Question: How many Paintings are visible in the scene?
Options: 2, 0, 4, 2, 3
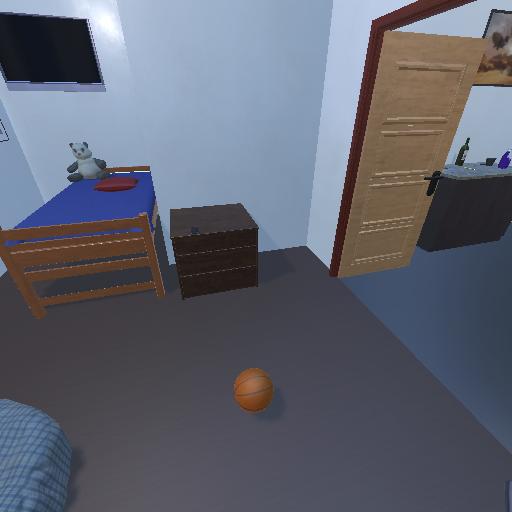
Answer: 2